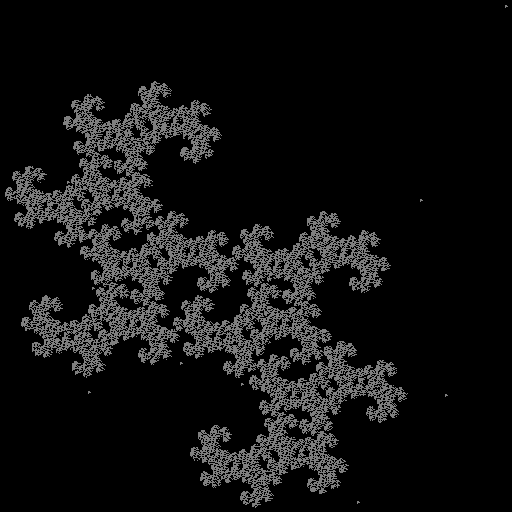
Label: dragon_curve